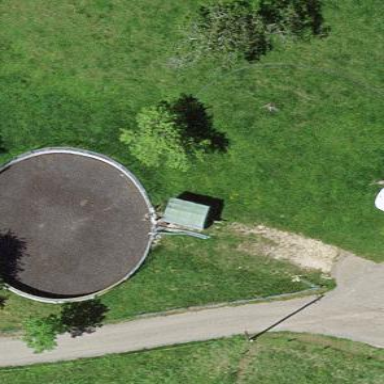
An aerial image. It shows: Slurry tank building.